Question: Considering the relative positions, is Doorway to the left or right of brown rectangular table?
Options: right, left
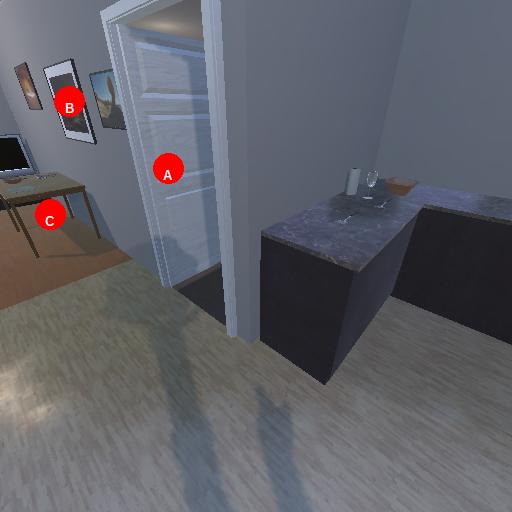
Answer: right